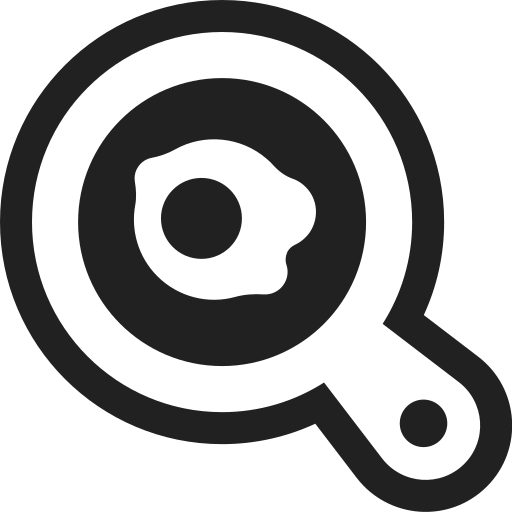
cooking high contrast